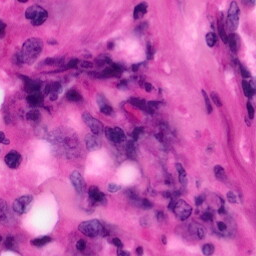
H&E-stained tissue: Pancreatic